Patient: sex M, age 56
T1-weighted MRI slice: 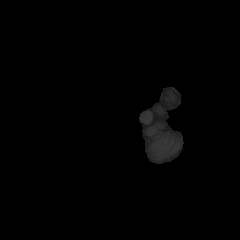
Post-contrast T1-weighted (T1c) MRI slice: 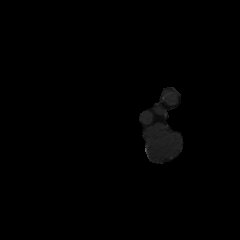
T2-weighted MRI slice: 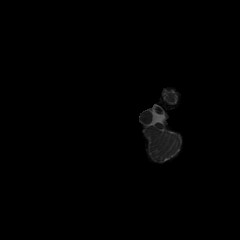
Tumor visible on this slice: no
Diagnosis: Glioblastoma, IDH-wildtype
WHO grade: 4